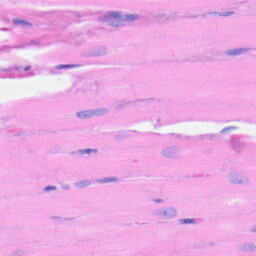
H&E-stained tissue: Heart